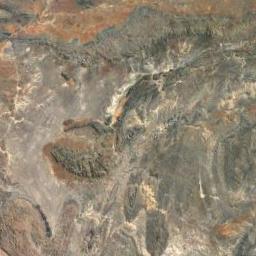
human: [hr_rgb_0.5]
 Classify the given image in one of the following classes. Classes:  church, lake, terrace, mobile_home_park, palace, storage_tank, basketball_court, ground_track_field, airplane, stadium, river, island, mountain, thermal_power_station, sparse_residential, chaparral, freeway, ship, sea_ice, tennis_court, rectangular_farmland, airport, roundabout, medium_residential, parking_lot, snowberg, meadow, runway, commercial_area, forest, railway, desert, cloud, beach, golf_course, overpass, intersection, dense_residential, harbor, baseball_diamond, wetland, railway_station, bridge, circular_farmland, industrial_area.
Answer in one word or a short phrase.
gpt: mountain